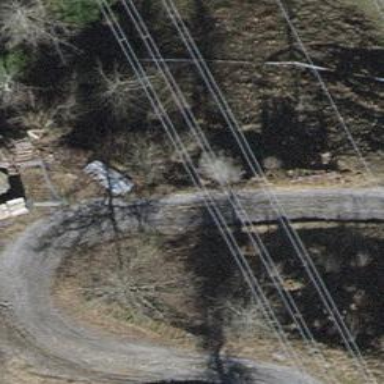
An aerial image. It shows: Gravel track with grade3 tracktype.